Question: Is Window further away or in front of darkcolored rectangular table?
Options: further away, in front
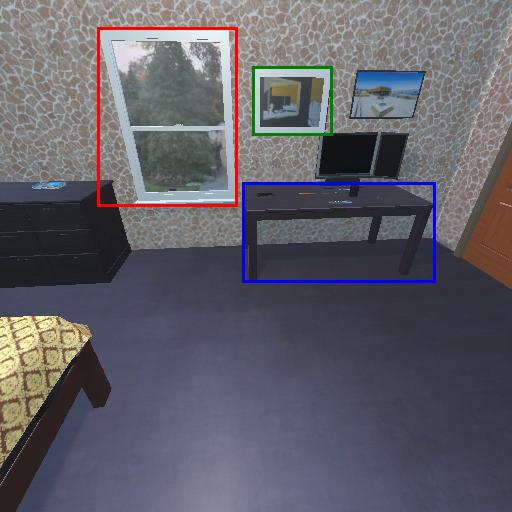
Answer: further away